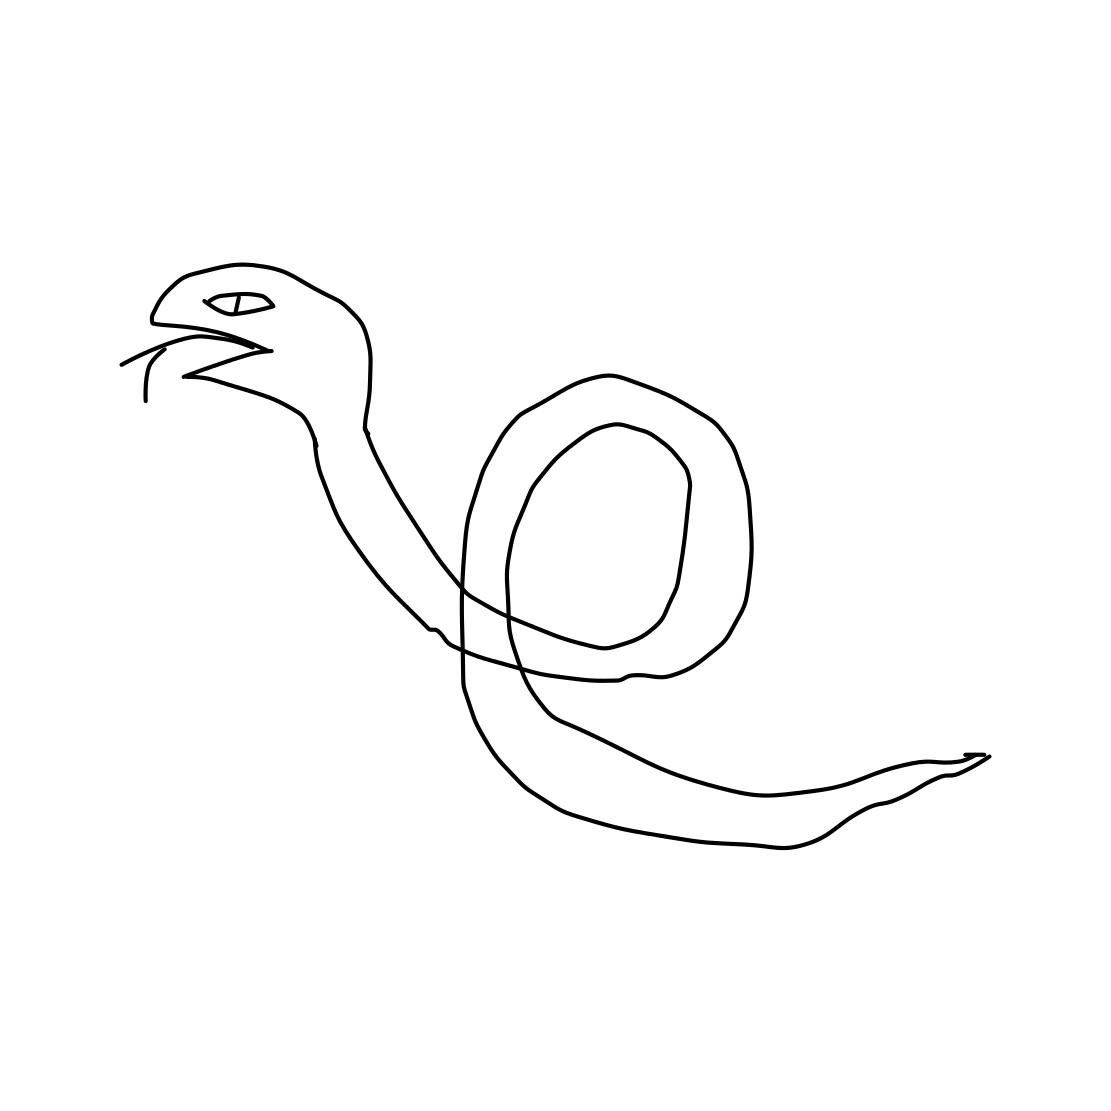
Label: snake